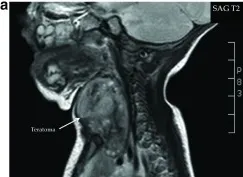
A. Sagittal MRI (T2) of the neck showing the teratoma.
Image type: radiology (mri)